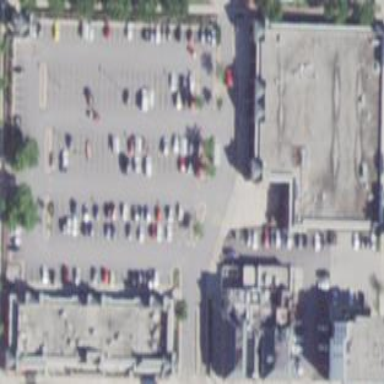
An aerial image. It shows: Retail area.